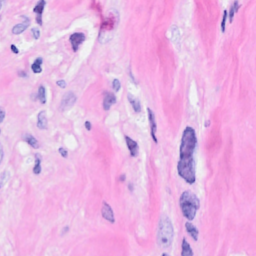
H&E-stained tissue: Breast